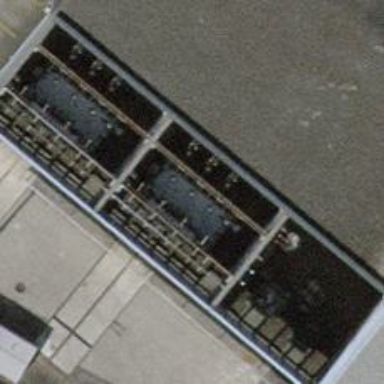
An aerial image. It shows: Outdoor distribution transformer.